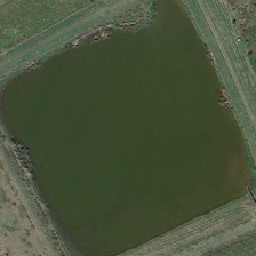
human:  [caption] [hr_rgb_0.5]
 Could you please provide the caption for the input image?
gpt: This is grassland and land.

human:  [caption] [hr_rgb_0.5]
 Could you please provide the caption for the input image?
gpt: It is lawn and land.

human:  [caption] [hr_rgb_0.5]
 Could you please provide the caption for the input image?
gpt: It's grass and dirt.

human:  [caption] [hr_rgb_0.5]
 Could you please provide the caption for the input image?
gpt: it is green lawn and brown land .

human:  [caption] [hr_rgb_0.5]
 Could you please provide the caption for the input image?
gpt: This is the grassland.